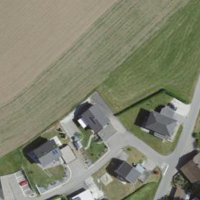
EUNIS habitat code: 52
Species observed at this site:
Fagus sylvatica